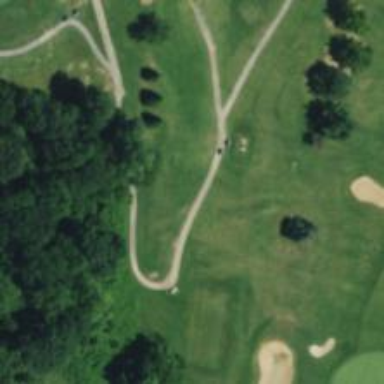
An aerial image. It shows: Service road designated as golf cart path.